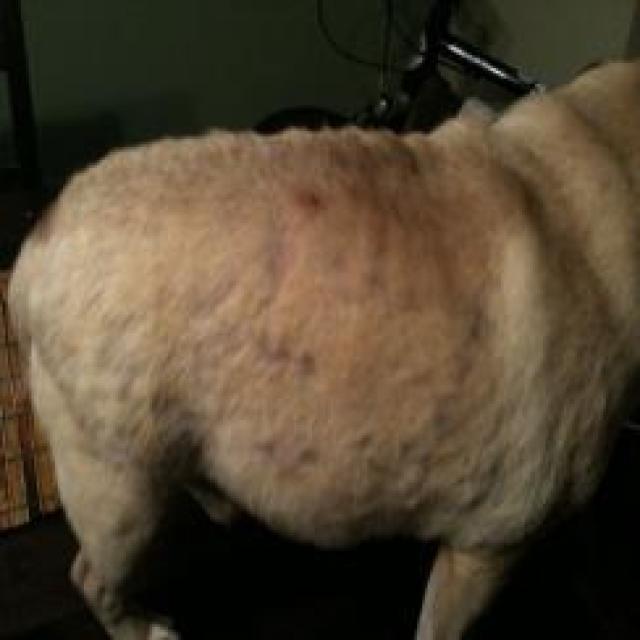
Canine hypersensitivity reaction — allergic skin response with urticaria, erythema, pruritus, and angioedema. May be food, environmental, or flea allergy related.